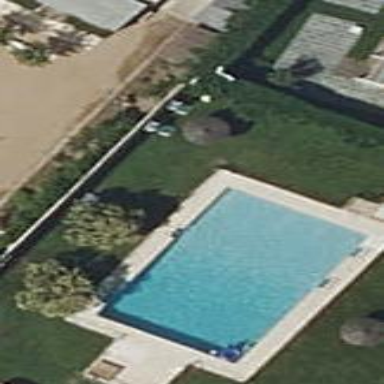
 perfect for swimming and other water activities."